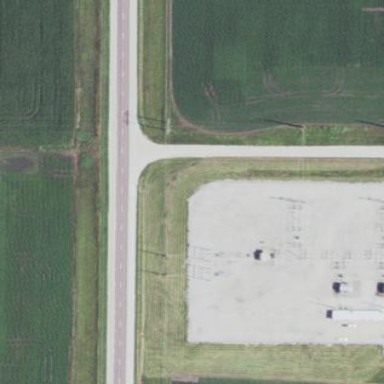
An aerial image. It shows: Outdoor substation at the transmission level.